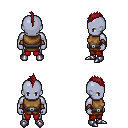
a pixel art fantasy rpg character, male body template, dark elf, purple skin, leather chest armor, red pants, brunette mohawk hairstyle, cloth bracers, metal boots, four views (front, back, left, right), 2x2 character sprite sheet, small pixel art, hard edges, no anti-aliasing